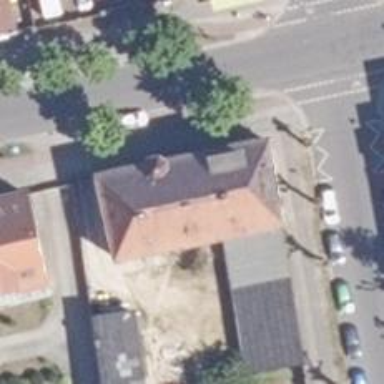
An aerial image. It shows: Post office.